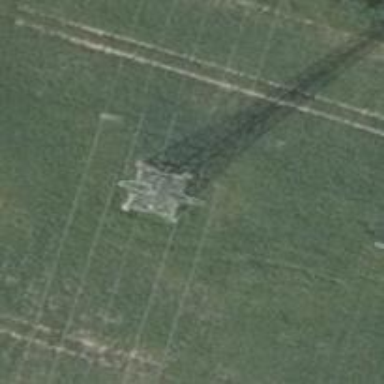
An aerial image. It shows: Power tower.